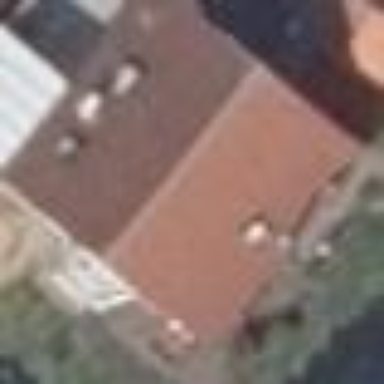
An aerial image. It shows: Detached building with gabled roof.